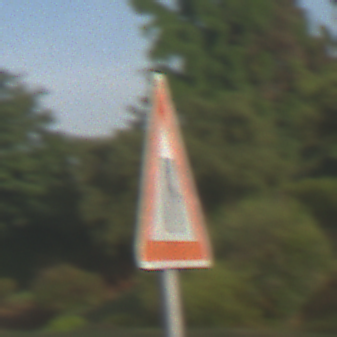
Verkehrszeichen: EinseitigVerengteFahrbahnRechts
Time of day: SunriseSunset
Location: Outdoor (Suburban)
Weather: PartlyCloudy
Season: NotSpecified
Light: Natural